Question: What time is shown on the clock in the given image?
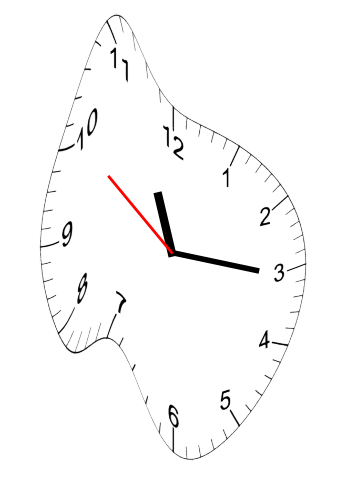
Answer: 11:15:51